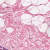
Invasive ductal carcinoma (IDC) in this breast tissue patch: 0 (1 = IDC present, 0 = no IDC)